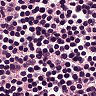
Metastatic tissue present: no